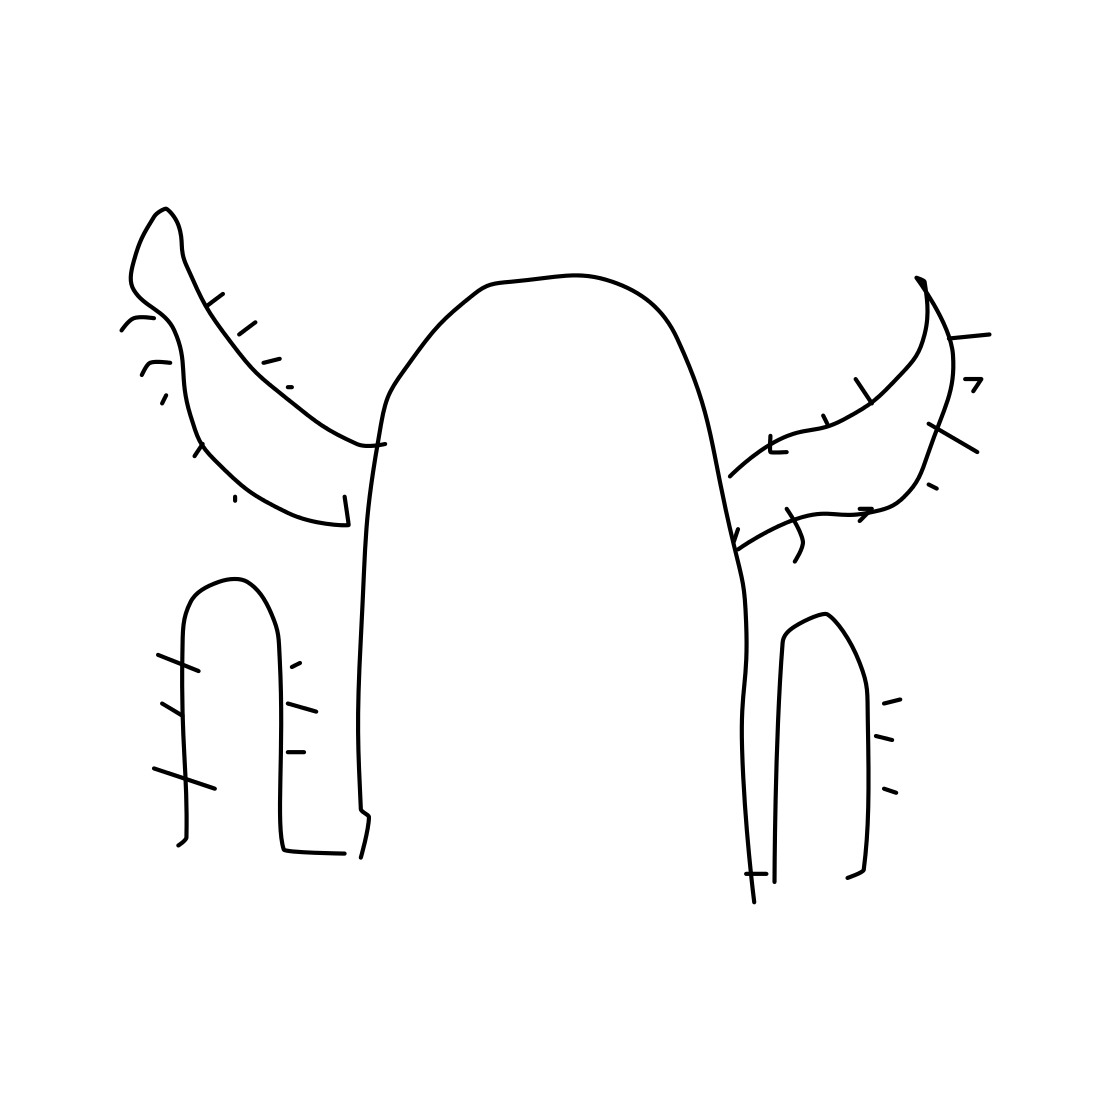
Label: cactus